Interaction volume radius: 5 \u00c5
Interaction volume height: 15 \u00c5
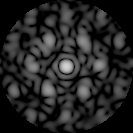
Disorder parameter: 0.4764